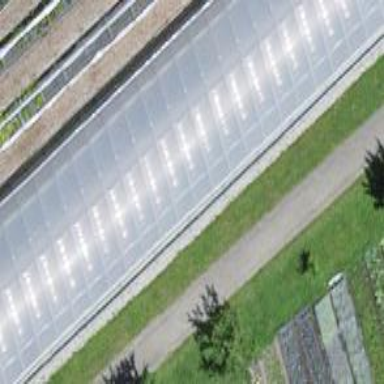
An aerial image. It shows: Greenhouse.